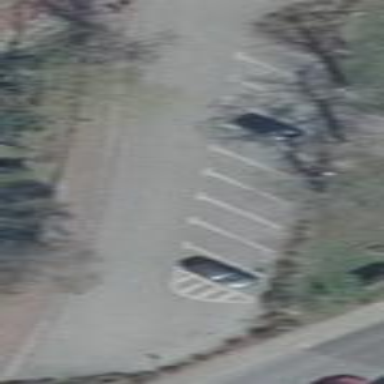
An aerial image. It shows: Parking area with park and ride facility. The surface of the parking area is designated for this purpose.